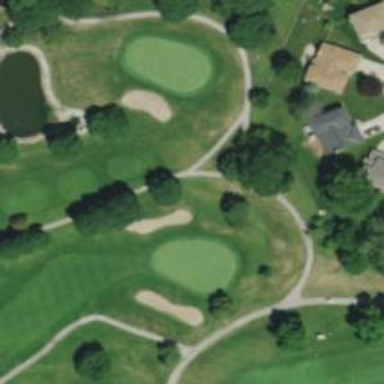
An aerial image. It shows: Well-maintained golf cart path.